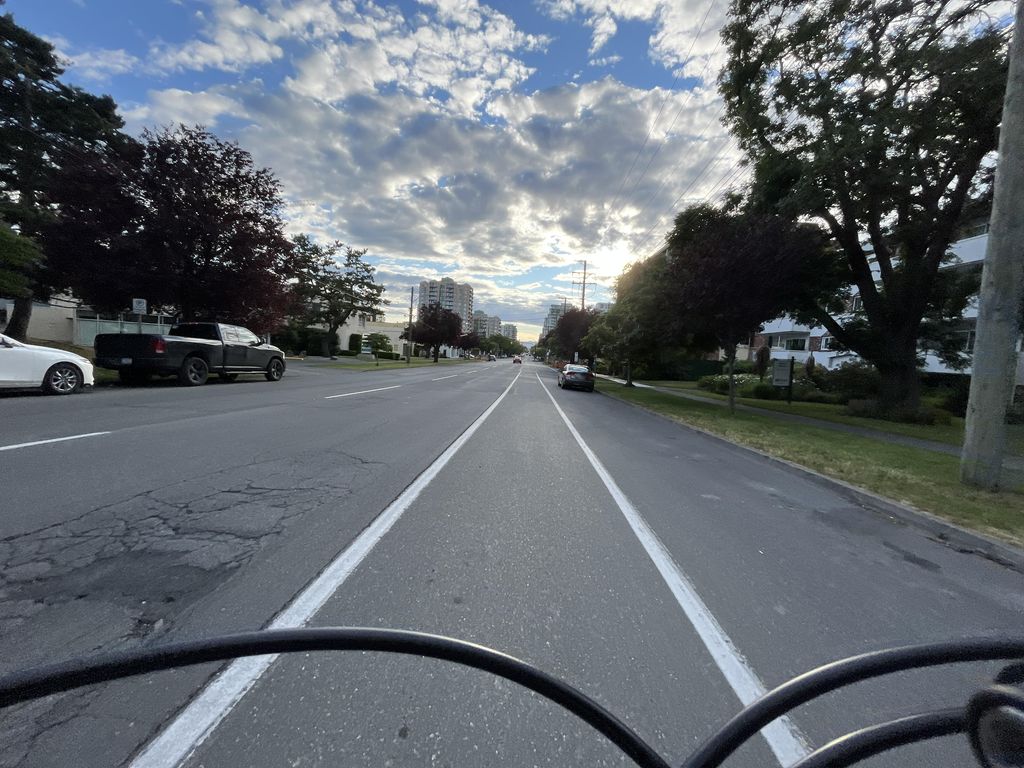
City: victoria